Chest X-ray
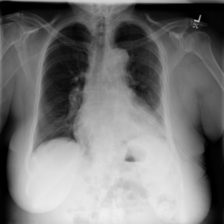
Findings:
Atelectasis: positive
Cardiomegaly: negative
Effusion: negative
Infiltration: negative
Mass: negative
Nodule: negative
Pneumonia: negative
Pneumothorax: positive
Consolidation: negative
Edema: negative
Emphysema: negative
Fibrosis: negative
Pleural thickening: negative
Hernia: negative